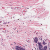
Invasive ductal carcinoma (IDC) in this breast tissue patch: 0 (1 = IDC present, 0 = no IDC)